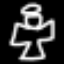
Label: angel